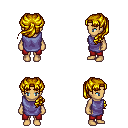
a pixel art fantasy rpg character, female body template, human, tanned skin, chain tabard jacket, red pants, blonde princess hairstyle, four views (front, back, left, right), 2x2 character sprite sheet, small pixel art, hard edges, no anti-aliasing